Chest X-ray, PA view. Patient: 67 years old, sex M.
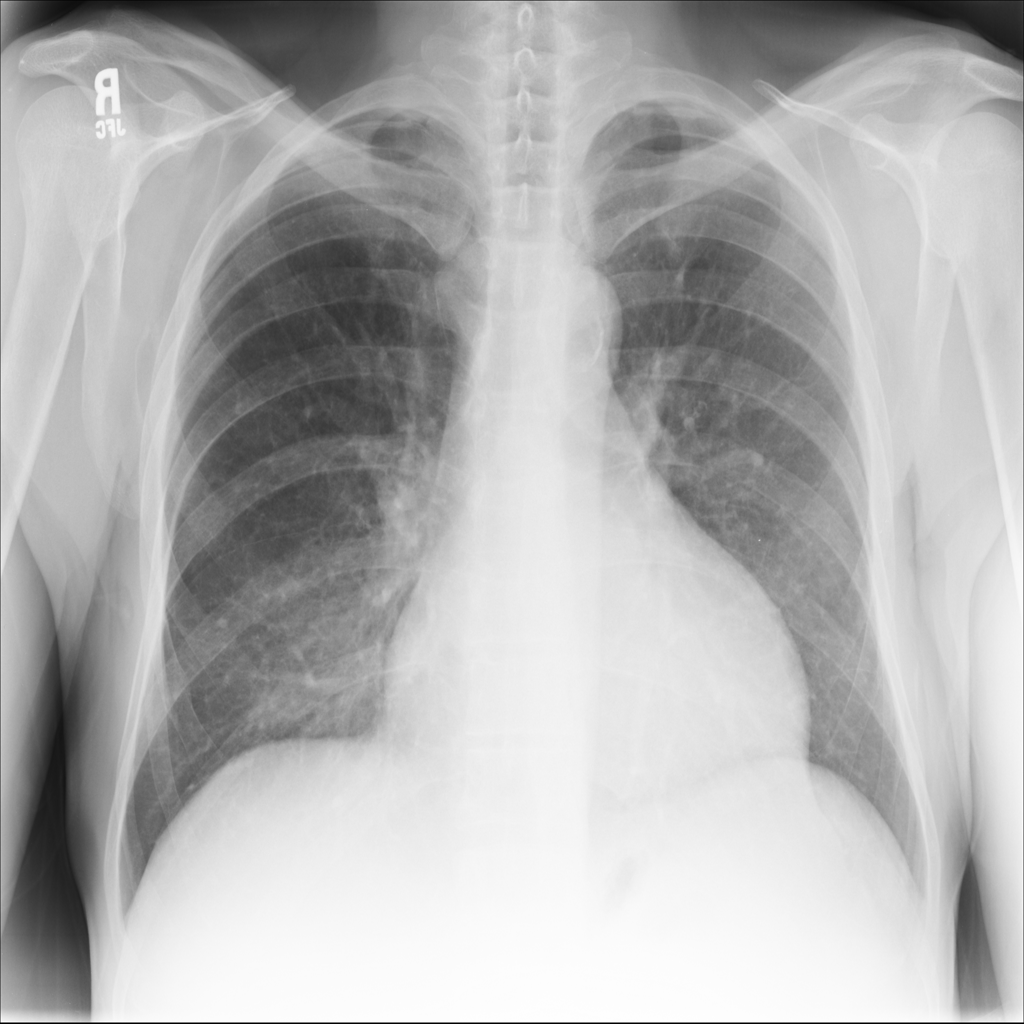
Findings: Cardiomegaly